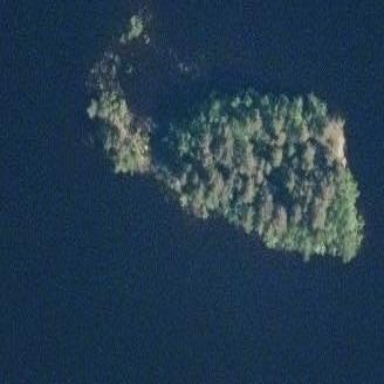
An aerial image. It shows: Islet.